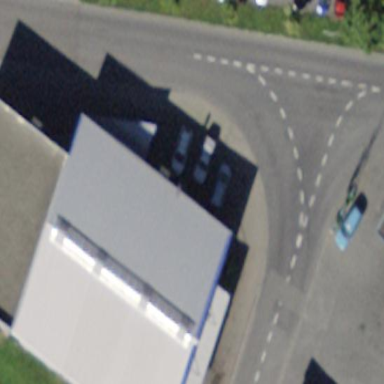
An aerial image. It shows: Commercial building.